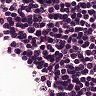
Metastatic tissue present: no